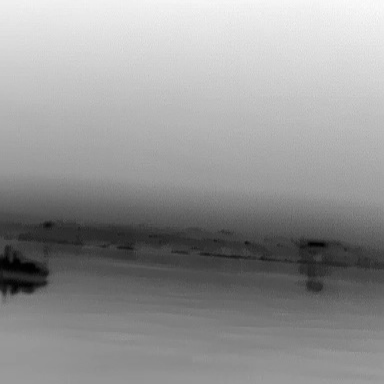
There is a warship in the infrared image.